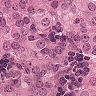
Metastatic tissue present: yes